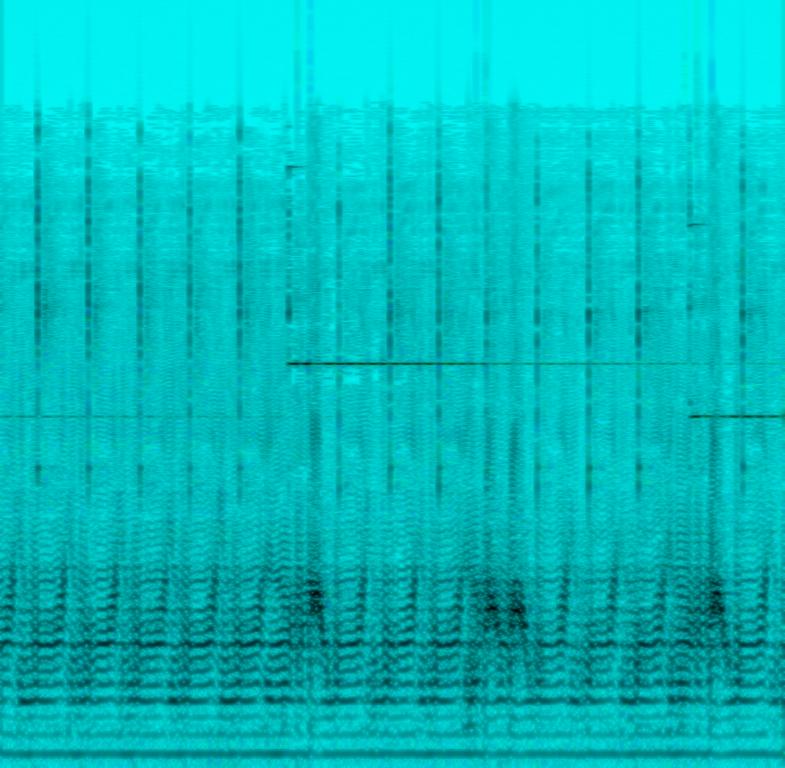
This is an instrumental didgeridoo piece performed on the street. The didgeridoo is played at a low-to-medium range while the player is performing a simple rhythmic pattern with the use of percussion at the same time. The atmosphere is eccentric. This recording can be used in the soundtrack of a movie that has a tribal setting.